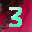
Label: 3